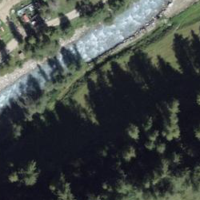
EUNIS habitat code: 43
Species observed at this site:
Cinclus cinclus